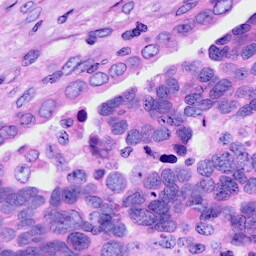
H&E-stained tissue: Ovarian